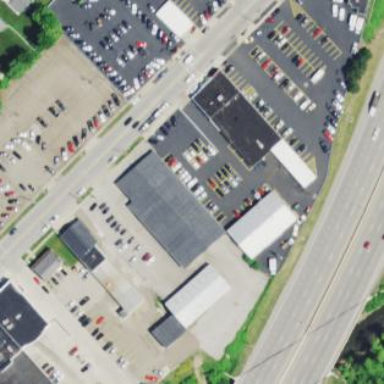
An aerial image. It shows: Building housing car repair shop.